Question: I have implemented <URL> slider menu library in my application. With this piece of code I am successfully able to implement slider in my app.
Now my question is how can I move to next activity using this slider? The following image shows how my slider looks like:

So basically I want to move to next activity or any other activity when I click on any of the options from slider. Like for example, when I click on Comment or Post or Chat or any other option I want to go to the relevant screen. Hope this is clear. Still if you need more explanation you can ask.
Following is my code snippet.
'''
public class MainActivity extends Activity {
@Override
public void onCreate(Bundle savedInstanceState) {
super.onCreate(savedInstanceState);
setContentView(R.layout.activity_main);
final SlidingMenu menu = new SlidingMenu(this);
menu.setMode(SlidingMenu.RIGHT);
menu.setTouchModeAbove(SlidingMenu.TOUCHMODE_FULLSCREEN);
menu.setBehindOffsetRes(R.dimen.slidingmenu_offset);
menu.setFadeDegree(0.5f);
menu.attachToActivity(MainActivity.this, SlidingMenu.SLIDING_CONTENT);
menu.setMenu(R.layout.activity_menu);
Button mButton = (Button) findViewById(R.id.slidingMenu);
mButton.setOnClickListener(new OnClickListener() {
@Override
public void onClick(View arg0) {
menu.showMenu();
}
});
}
@Override
public boolean onCreateOptionsMenu(Menu menu) {
// Inflate the menu; this adds items to the action bar if it is present.
getMenuInflater().inflate(R.menu.main, menu);
return true;
}
}
'''
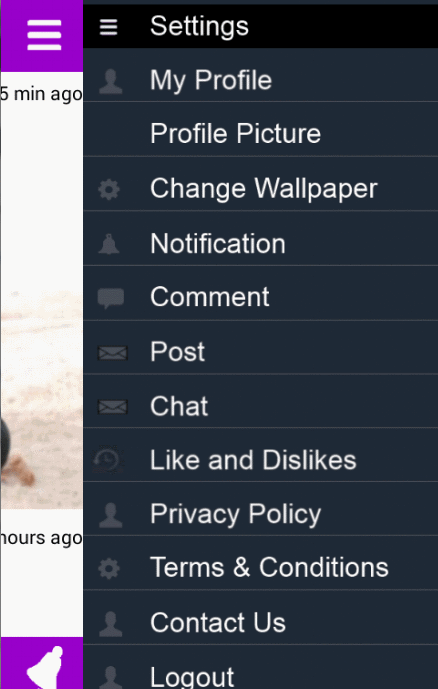
Answer: You can define the onclick listenrs to the Menu layout that you have appended to the Main Activity like so:
'''
menu.getMenu().findViewById(R.id.yourSideMenuOption).setOnClickLister(this);
'''
Its advisable to use an abstract activity, so that you are not using the same code over and over in each of your activity.